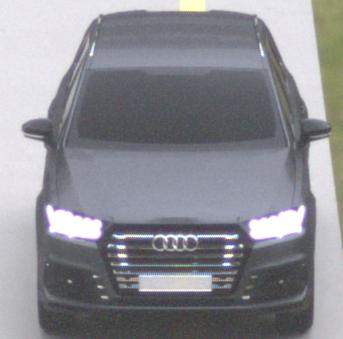
Make: Audi
Model: SQ7
Detailed model: -
Model produced from: 2016
Model produced until: 2018
Doors: 5
Color: gray
Road condition: dry road
Daytime: midday
Contrast: low contrast